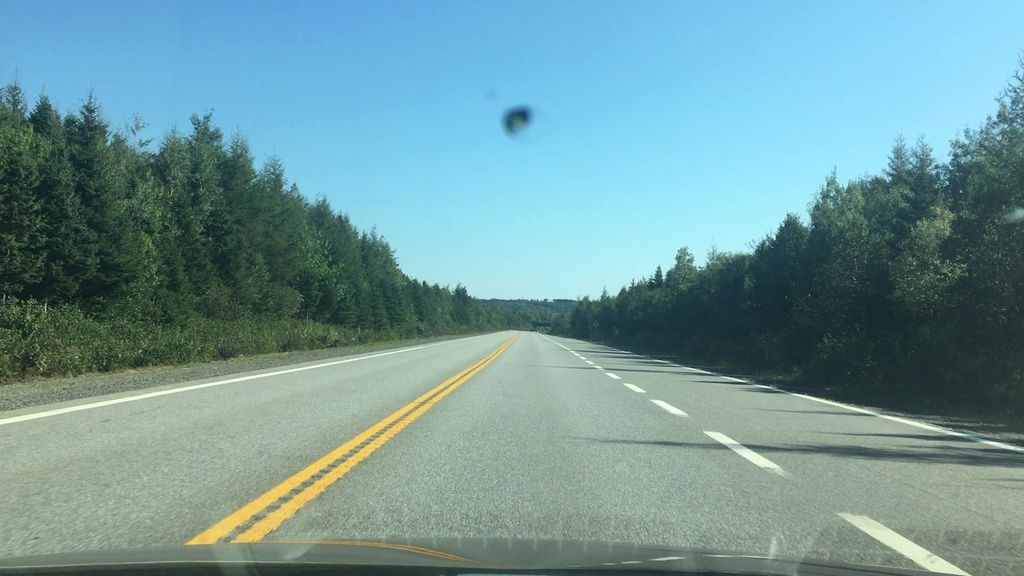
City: halifax